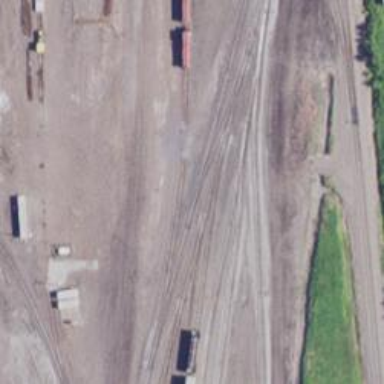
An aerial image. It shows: Railway spur service.